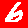
Digit: 6